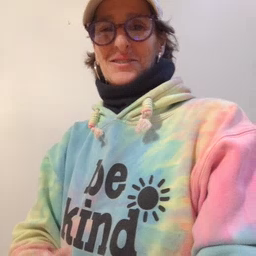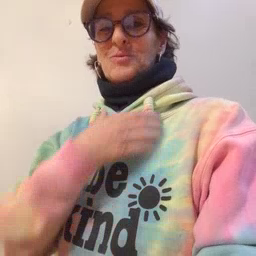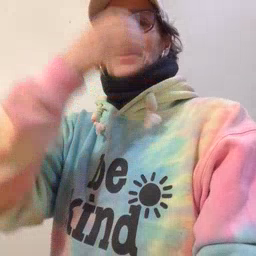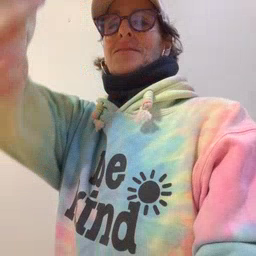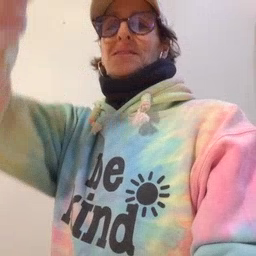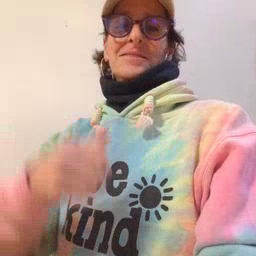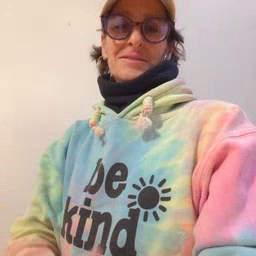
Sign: giraffe